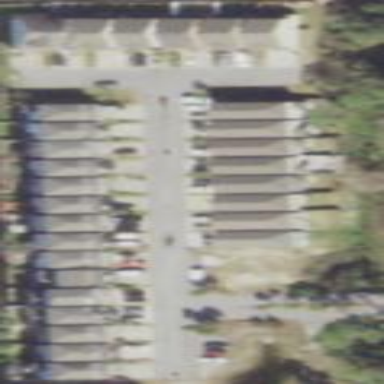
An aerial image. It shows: Residential area composed of single-family homes.